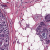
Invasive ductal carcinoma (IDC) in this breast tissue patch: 0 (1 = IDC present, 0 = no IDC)